Current action and preconditions to check: path_clear

Your task: For each precondition in the list above, predict whether it will hold at this action.

Consider the current scene as observed from the mobile robot's camera, and analyze the predicted future states of all dynamic agents (e.g., people, animals, vehicles, or any moving entities) within the NEXT SECOND.

IMPORTANT: Only answer "very likely" if you are absolutely certain—based on strong, clear evidence—that a dynamic agent will violate the precondition in the predicted future state. Do NOT answer "very likely" for unlikely, ambiguous, or low-probability risks.

Ask yourself for each precondition: Is there a high probability, with clear and convincing evidence, that the predicted future states of any dynamic agent will interfere with the predicted future state of the currently executing action within the NEXT SECOND, causing that precondition to fail?

Assess the risk level based on these predictions. Use "likely" or "very likely" if motions create a clear risk of interference.

Use "neutral" or "improbable" if agents are nearby but their predicted paths are clearly diverging or non-conflicting.

Failure Risk Categories: "very improbable", "improbable", "neutral", "likely", "very likely"

Answer Format: Output ONLY the probability_of_failure value from these categories: "very improbable", "improbable", "neutral", "likely", "very likely"

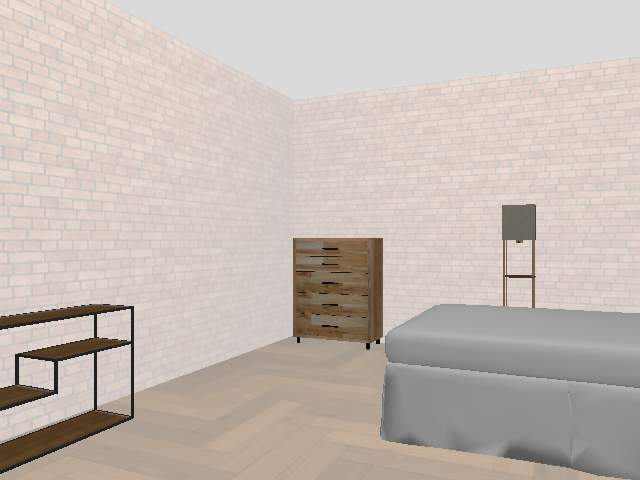

Answer: very improbable